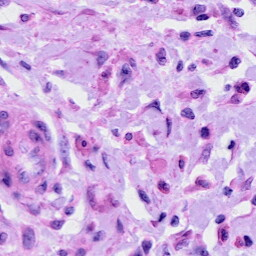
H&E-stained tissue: Cervix